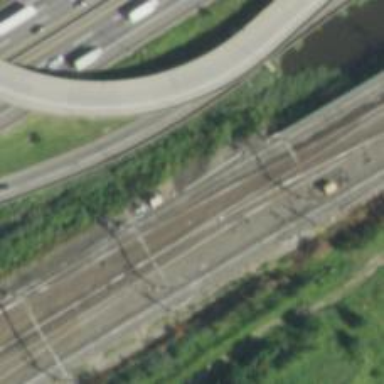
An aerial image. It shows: Railway track with contact lines for electrification.